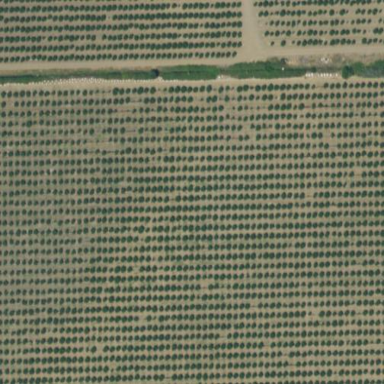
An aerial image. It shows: Orchard.